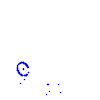
Particle: kaon